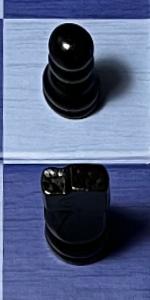
Label: Knight_Black